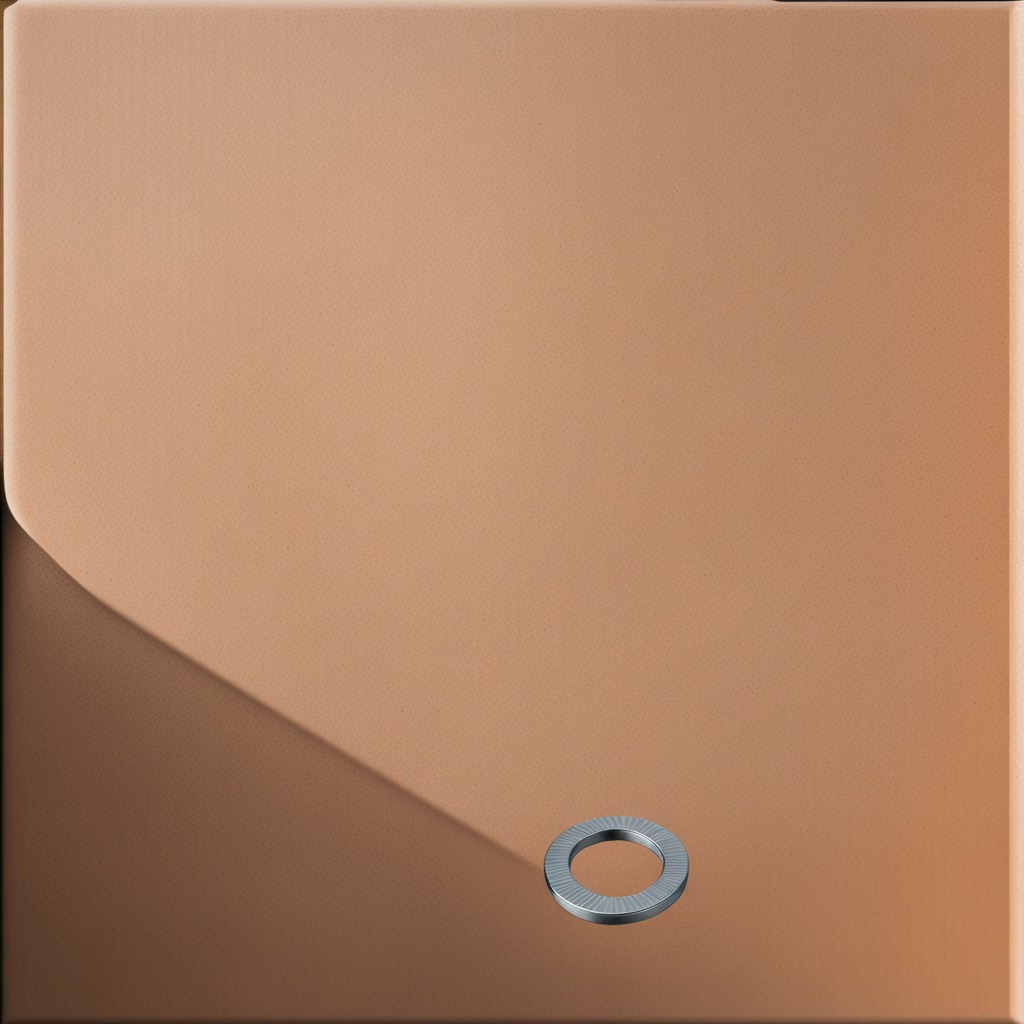
A flat metal washer is lying on a cardboard box surface in an outdoor workshop during daytime bright natural light soft shadows slightly creased but